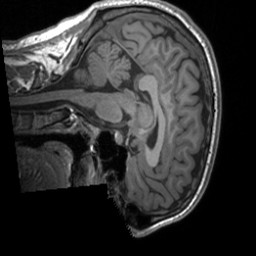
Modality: T1w
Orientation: sagittal
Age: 21
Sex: male
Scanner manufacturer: siemens
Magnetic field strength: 3 T
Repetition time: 1.9 s
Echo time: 0.00226 s